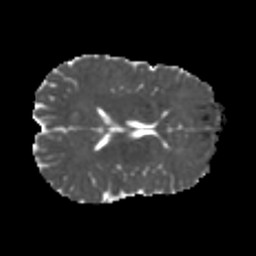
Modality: MD
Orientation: axial
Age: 24
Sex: male
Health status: healthy
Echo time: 0.074 s